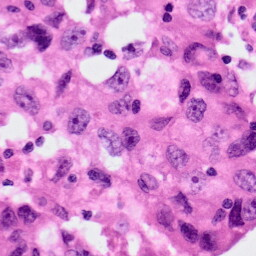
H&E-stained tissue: Lung